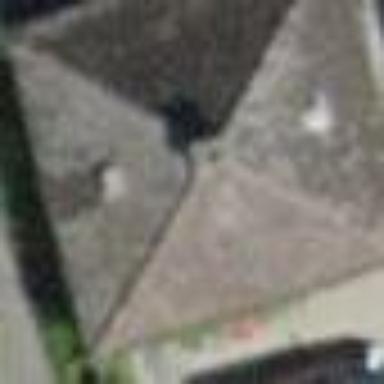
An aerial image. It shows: Garage.